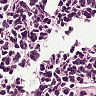
Metastatic tissue present: no